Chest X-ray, AP view. Patient: 66 years old, sex M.
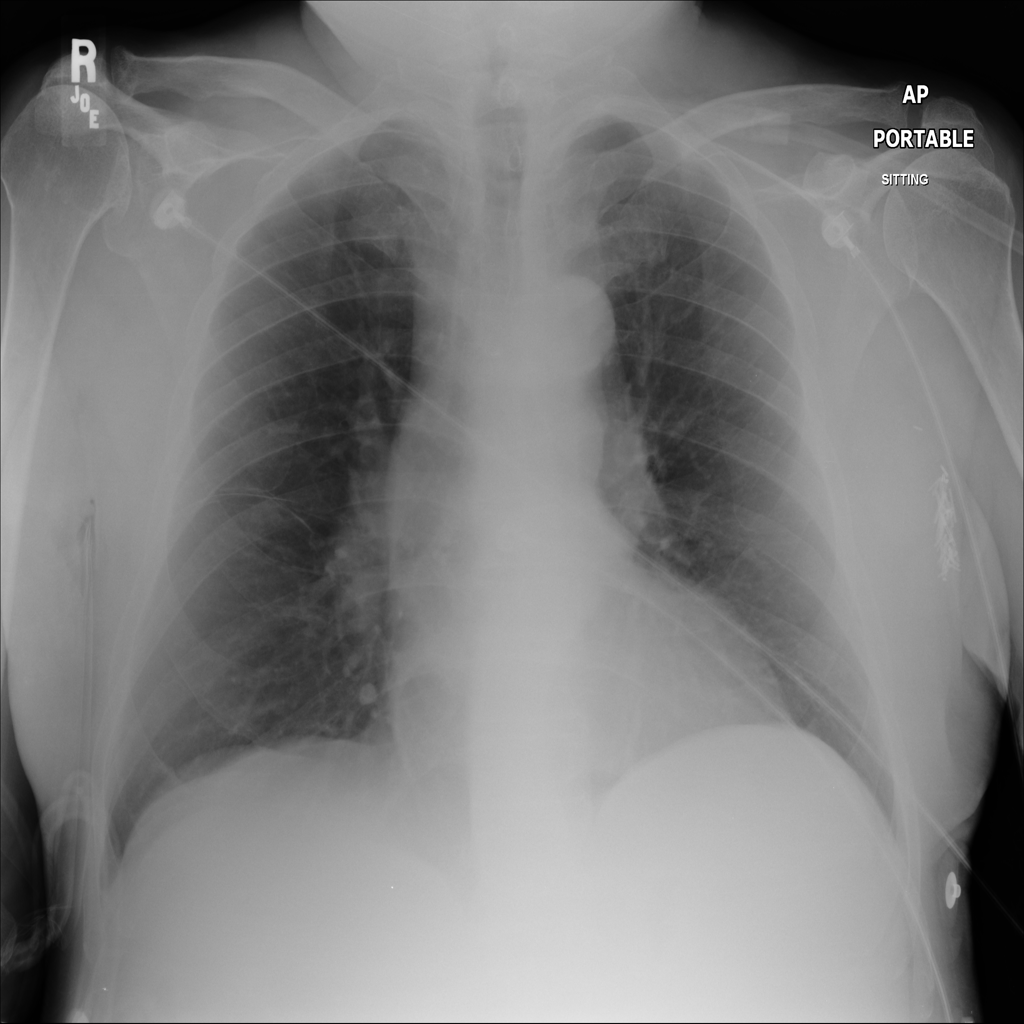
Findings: No Finding